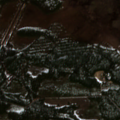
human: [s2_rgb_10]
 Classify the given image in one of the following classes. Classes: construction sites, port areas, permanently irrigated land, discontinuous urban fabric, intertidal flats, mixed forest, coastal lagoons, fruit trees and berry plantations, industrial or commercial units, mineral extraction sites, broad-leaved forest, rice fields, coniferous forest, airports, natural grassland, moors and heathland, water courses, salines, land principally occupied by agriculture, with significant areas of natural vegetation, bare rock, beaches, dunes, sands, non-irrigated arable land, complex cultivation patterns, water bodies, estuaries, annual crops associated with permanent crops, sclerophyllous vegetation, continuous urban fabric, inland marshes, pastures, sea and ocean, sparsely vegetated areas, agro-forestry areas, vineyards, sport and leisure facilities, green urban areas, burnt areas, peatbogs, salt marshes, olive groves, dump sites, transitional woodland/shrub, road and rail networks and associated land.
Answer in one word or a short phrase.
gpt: coniferous forest, transitional woodland/shrub, inland marshes